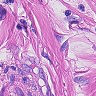
Metastatic tissue present: yes